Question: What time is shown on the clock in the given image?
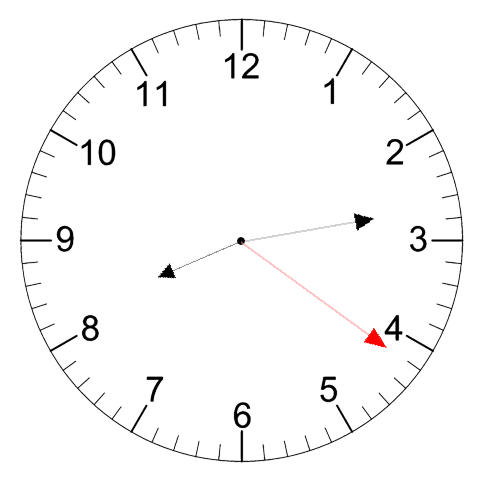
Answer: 08:13:21